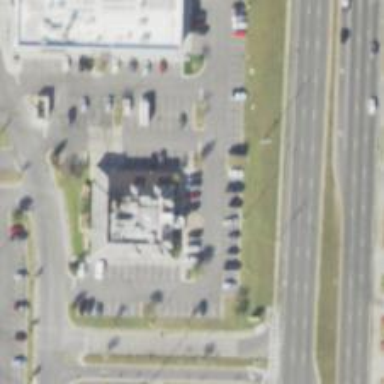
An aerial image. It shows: Parking space is available.